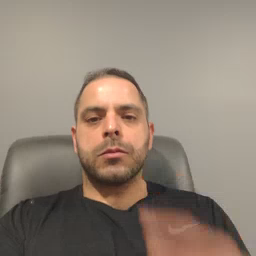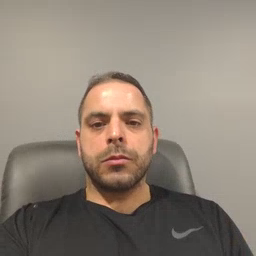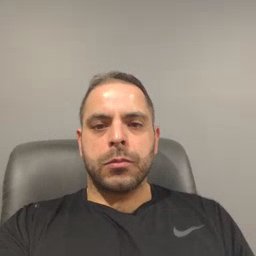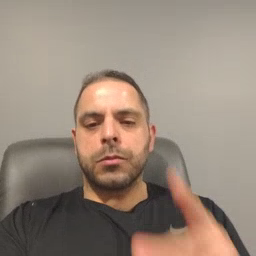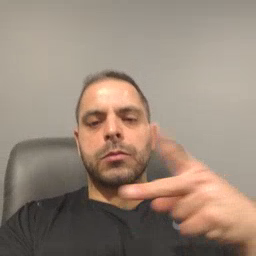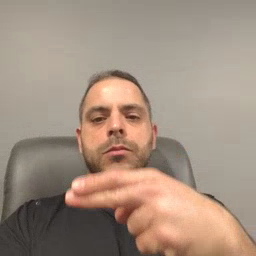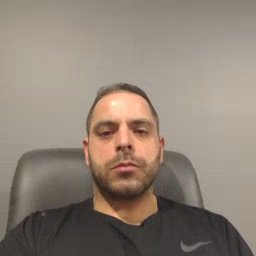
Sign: cut